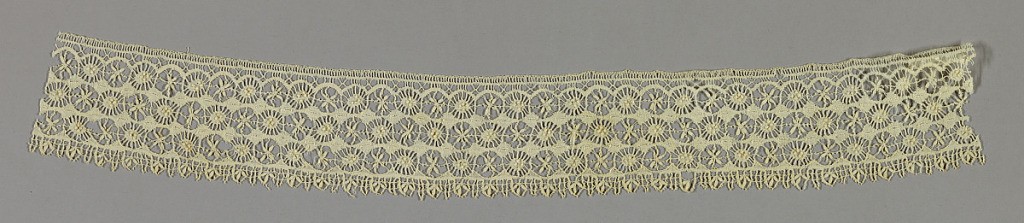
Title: Band
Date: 19th century
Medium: linen Technique: bobbin lace (Buckingham style)
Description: Lace band has a design in three rows showing small-scale stars and spoked wheels shapes.